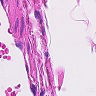
Metastatic tissue present: no